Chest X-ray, AP view. Patient: 44 years old, sex F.
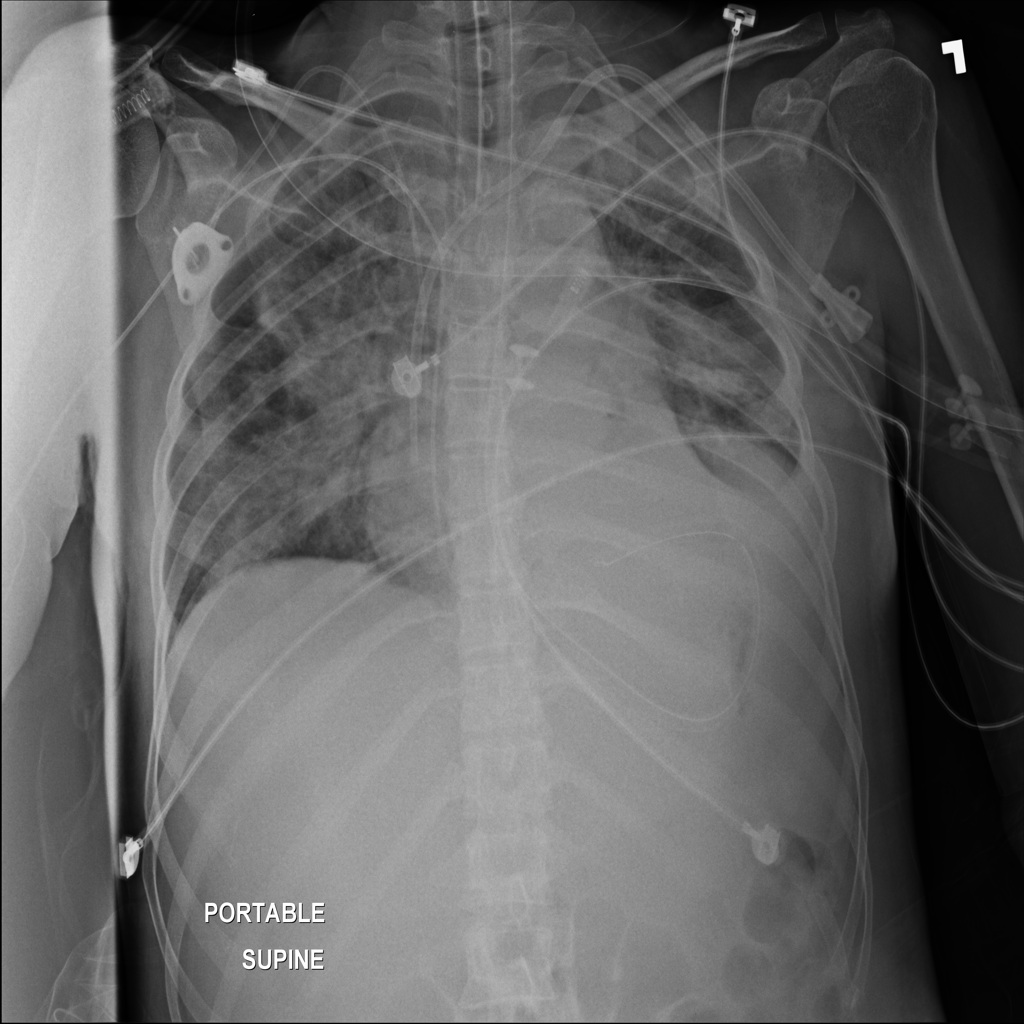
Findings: No Finding